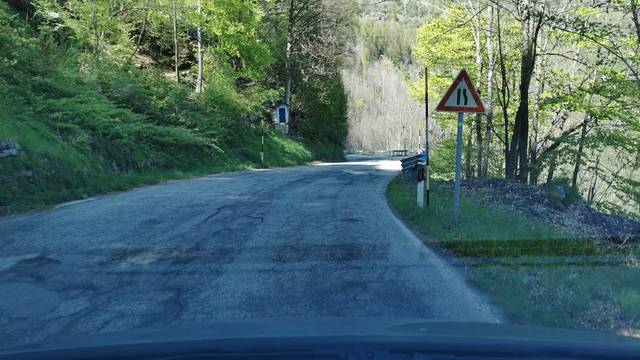
Region: Italy
Coordinates: 45.225, 7.252